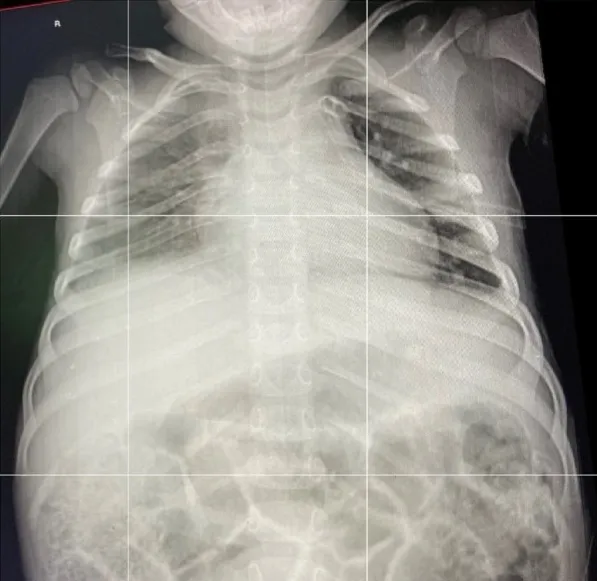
An AP chest x-ray taken 48 h postoperation prior to the removal of the chest tube.
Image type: radiology (x_ray)